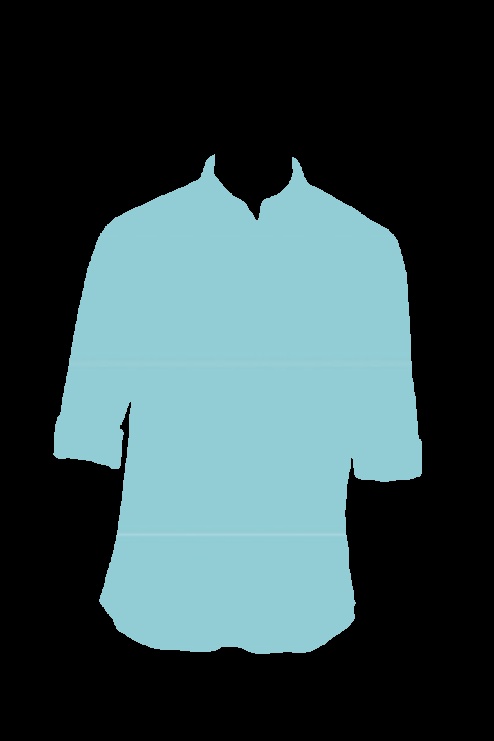
blue polo shirt